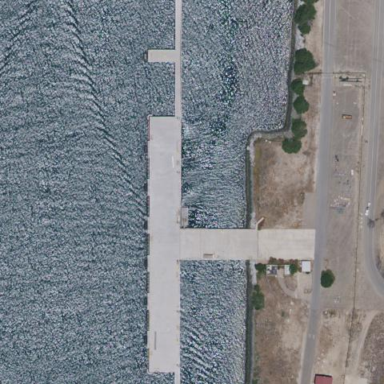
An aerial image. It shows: Military pier made of concrete.